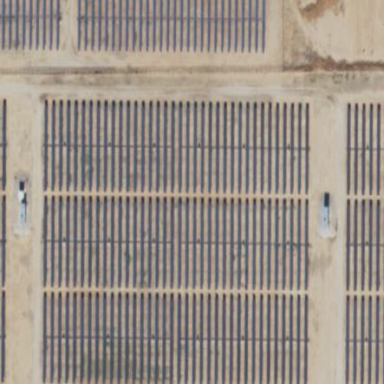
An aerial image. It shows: Solar power plant utilizing photovoltaic technology.